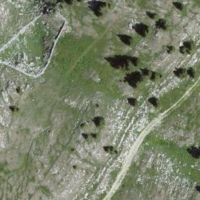
EUNIS habitat code: 24
Species observed at this site:
Linum alpinum
Xerolenta obvia
Macularia sylvatica